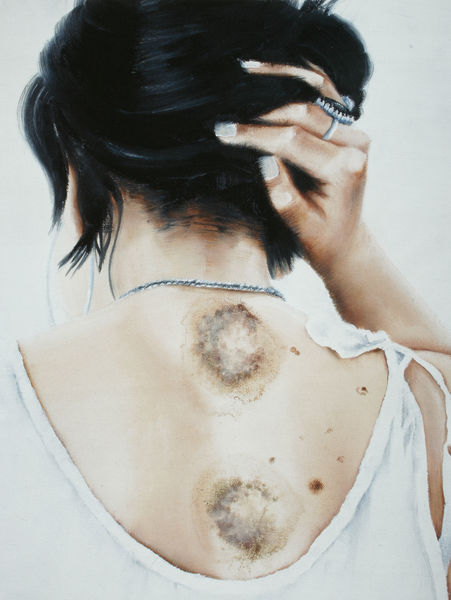
Titel: Haut 1
Künstler: Slawomir Elsner
Standort: Dresden
Institution: Privatsammlung
Schlagwörter: blau, hand, haut, kopf, körper, weiß, ausschnitt, finger, frau, ohr, ohrring, rücken, schmuck, schwarz, hemd, wand, arm, bild, hals, hände, portrait, haare, ohrringe, rückenansicht, kette, nacken, realistisch, zeitgenössisch, büste, knöchel, nägel, ring, foto, fotografie, krank, unterhemd, ringe, tinte, von hinten, flecken, fingernägel, wunden, krankheit, dos, ansatz, haarsträhne, krankenhaus, träger, contraste, lackiert, krebs, strähnen, warze, shirt, pilz, wasserflecken, photographie, pickel, muttermal, male, warzen, hochhalten, fingernagel, t-shirt, leberfleck, tatoo, tattoos, abzesse, ausschlag, bisse, blaue flecken, blessures, bluterguss, blutschwämmchen, brandflecken, brulures, bäh, deformationen, dekubitus, ekel, eklig, ekzem, fingenägel, fingerknöchel, hautkrankheit, hämatome, igitt, kreole, körperkunst, leberflecke, leberflecken, maale, muttermale, narben, photogrpahie, rechte hand, sommersprossen, tshrit, verbrennungen, verletzungen, ödeme